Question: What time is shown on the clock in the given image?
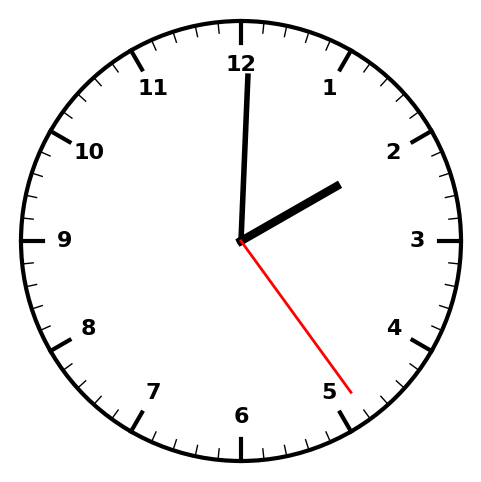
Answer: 02:00:24